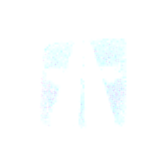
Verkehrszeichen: Autobahn
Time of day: SunriseSunset
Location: Outdoor (Urban)
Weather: Clear
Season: NotSpecified
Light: Natural